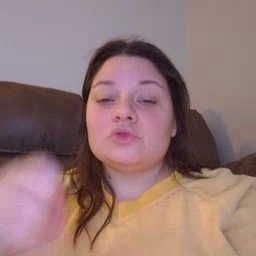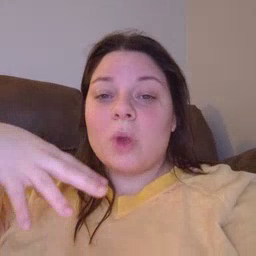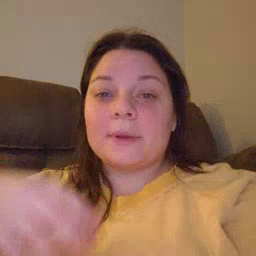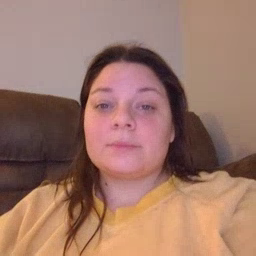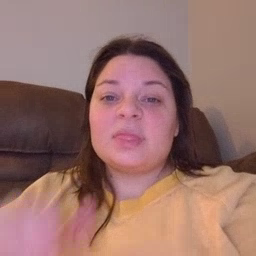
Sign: drop